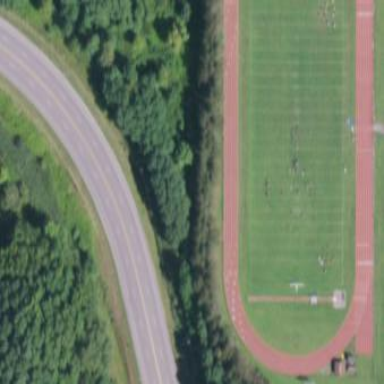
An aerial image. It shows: Athletics track located in leisure land area.